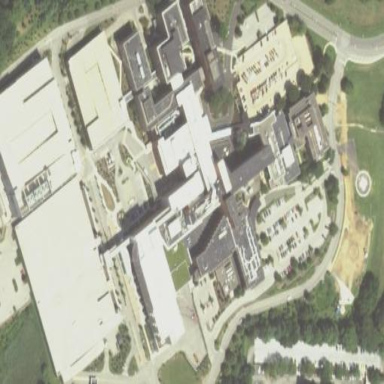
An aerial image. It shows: Hospital providing healthcare services.